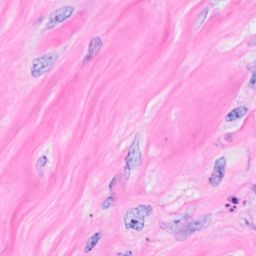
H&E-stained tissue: Breast